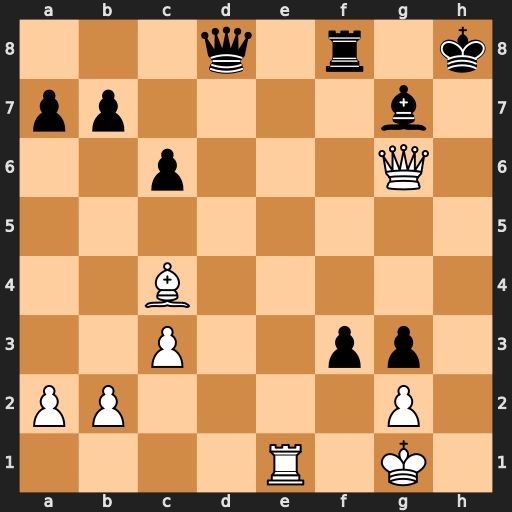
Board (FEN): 3q1r1k/pp4b1/2p3Q1/8/2B5/2P2pp1/PP4P1/4R1K1
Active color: w
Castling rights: -
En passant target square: -
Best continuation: Qh5+ Bh6 Qxh6#